Field crop: maize
Growth stage: 2
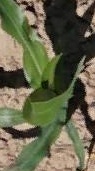
Species: maize